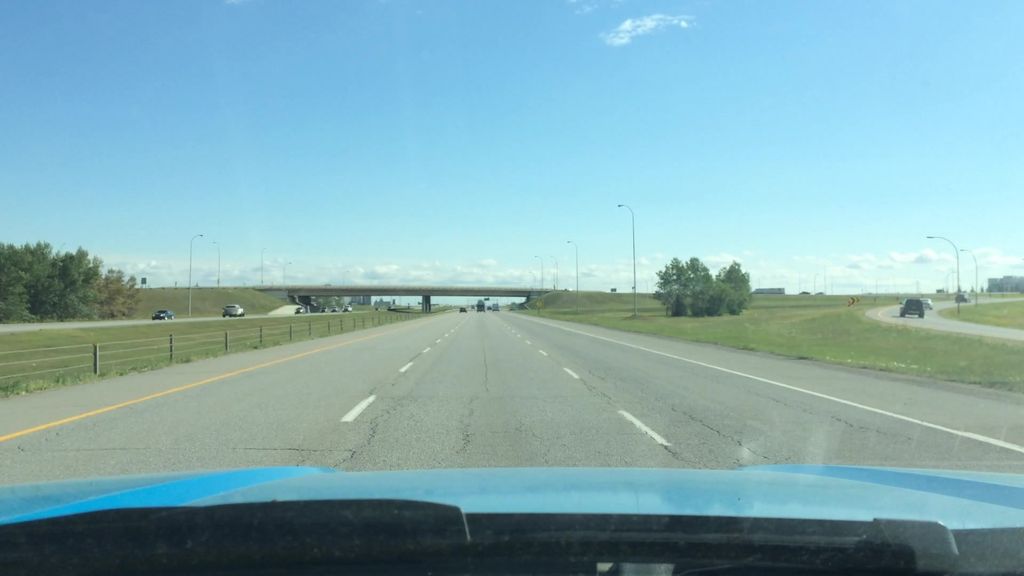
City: calgary